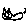
Label: cat